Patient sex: M
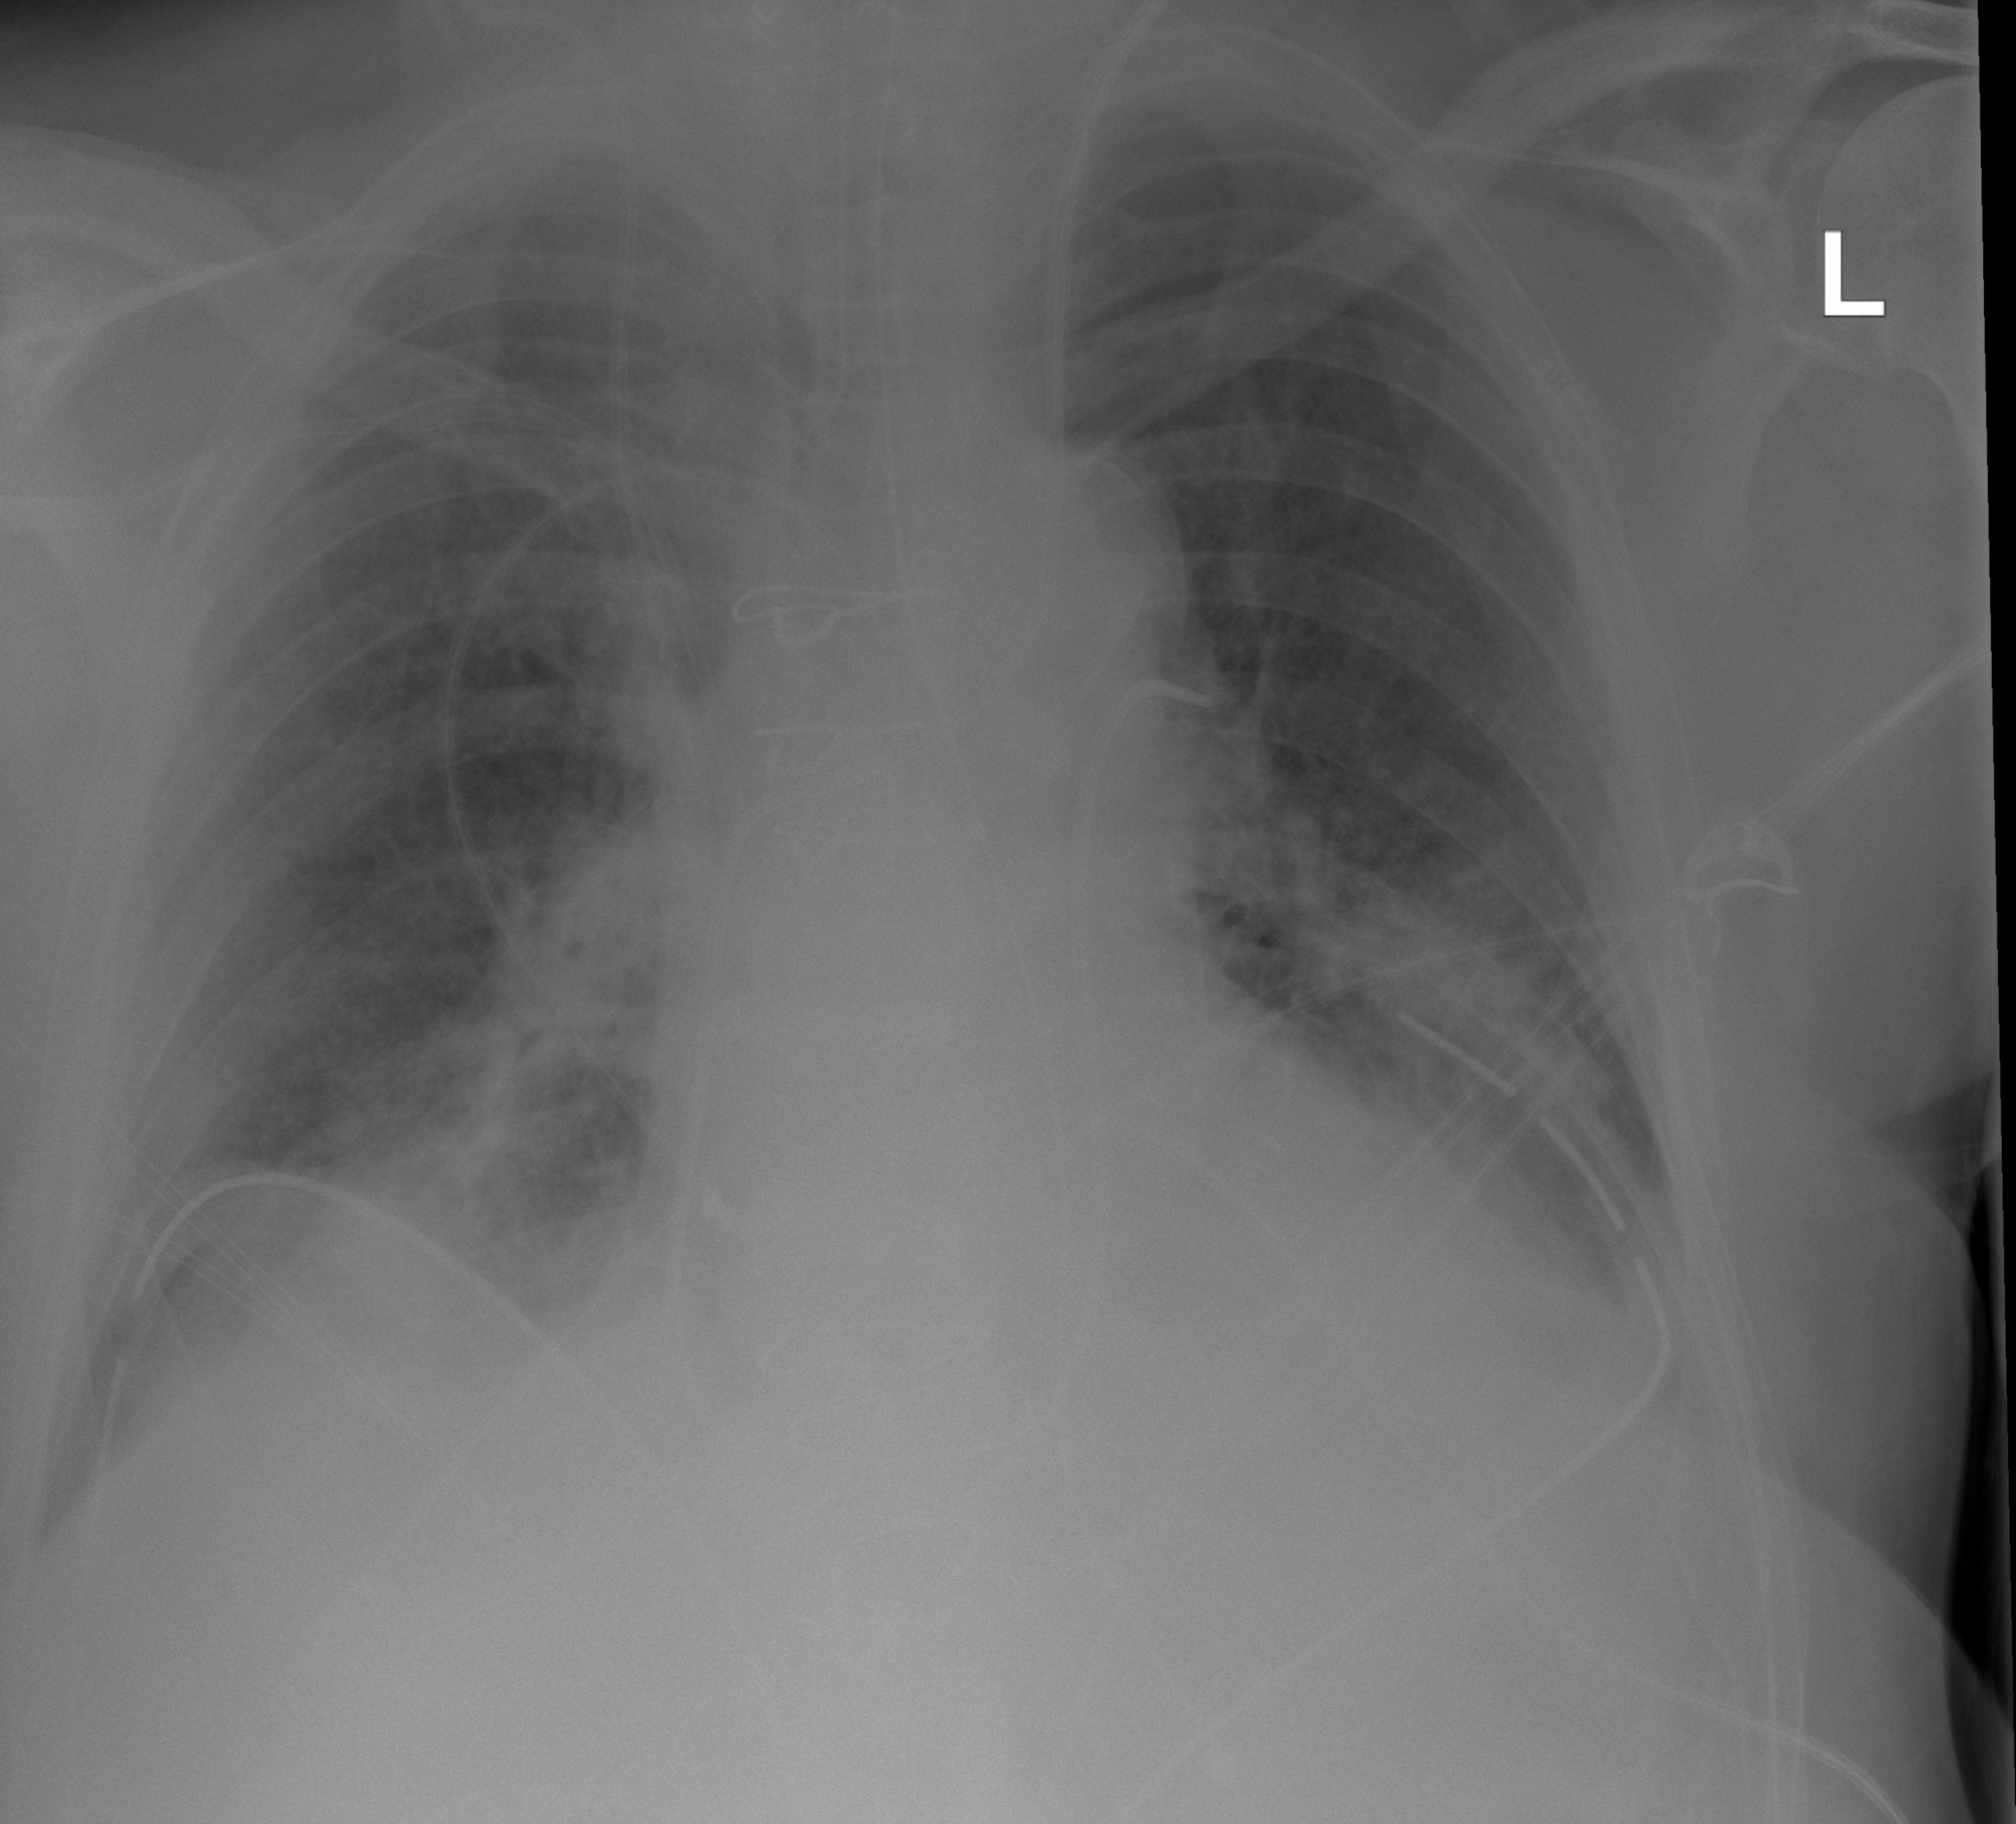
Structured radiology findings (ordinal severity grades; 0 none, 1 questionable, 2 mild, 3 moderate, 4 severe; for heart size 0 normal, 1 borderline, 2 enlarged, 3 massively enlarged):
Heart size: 2
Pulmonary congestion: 3
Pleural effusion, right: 2
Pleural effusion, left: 2
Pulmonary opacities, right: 2
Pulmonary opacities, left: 2
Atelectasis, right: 2
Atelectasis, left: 2